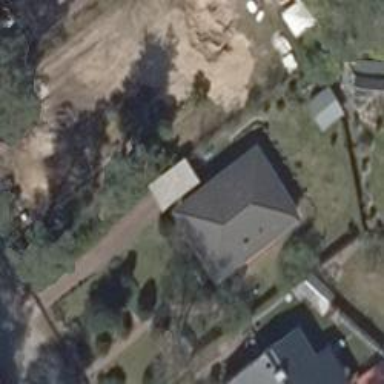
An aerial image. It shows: Detached building with hipped roof.